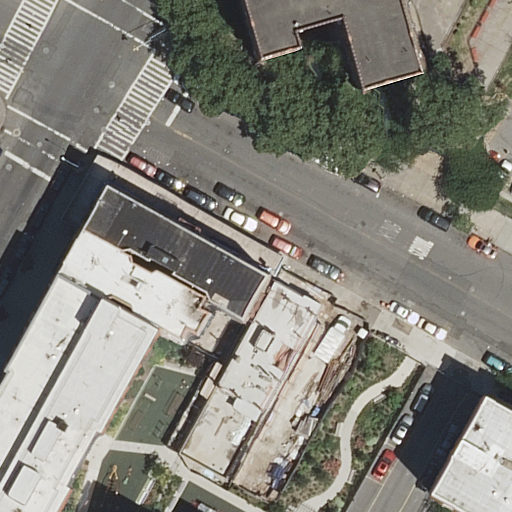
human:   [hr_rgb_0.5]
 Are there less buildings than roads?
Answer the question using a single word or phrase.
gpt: no

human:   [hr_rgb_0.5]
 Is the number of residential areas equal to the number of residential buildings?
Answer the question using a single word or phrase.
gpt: no

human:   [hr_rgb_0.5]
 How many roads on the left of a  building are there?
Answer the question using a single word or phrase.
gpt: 1

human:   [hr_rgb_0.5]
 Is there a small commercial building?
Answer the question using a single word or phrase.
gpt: no

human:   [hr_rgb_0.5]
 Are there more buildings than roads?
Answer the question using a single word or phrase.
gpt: yes

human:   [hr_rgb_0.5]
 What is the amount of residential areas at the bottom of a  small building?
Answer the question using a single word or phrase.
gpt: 0

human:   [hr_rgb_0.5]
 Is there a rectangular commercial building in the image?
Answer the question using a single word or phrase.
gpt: no

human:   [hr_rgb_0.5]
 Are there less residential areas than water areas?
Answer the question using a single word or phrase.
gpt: no

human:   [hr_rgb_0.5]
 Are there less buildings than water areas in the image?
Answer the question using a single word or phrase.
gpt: no

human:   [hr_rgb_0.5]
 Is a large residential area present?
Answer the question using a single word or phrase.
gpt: yes

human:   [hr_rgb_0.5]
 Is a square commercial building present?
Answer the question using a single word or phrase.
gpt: no

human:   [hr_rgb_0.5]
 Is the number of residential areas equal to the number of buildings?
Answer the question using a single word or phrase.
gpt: no

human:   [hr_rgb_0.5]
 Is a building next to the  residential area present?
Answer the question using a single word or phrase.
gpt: yes

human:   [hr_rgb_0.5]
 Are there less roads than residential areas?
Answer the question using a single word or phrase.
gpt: no

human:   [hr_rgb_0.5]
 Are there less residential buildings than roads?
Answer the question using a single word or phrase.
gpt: no

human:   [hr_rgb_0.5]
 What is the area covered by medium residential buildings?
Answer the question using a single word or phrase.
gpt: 610m2

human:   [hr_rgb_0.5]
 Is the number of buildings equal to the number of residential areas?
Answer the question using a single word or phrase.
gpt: no

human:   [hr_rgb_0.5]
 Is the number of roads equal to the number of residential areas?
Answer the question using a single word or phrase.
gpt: no

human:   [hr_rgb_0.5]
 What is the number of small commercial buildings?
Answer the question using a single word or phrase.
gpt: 0

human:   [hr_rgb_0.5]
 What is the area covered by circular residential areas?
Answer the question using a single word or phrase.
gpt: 0m2

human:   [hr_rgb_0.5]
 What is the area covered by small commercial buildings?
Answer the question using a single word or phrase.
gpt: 0m2

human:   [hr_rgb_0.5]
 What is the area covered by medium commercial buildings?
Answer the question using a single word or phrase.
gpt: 0m2

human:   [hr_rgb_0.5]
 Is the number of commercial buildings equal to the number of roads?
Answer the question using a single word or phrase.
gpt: no

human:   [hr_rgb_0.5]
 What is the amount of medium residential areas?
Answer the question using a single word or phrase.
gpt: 0

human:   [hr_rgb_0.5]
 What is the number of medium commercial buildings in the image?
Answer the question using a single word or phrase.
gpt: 0

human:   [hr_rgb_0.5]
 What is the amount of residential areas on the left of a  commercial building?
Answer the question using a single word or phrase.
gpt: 0

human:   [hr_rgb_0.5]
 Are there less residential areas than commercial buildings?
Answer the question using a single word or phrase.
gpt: no

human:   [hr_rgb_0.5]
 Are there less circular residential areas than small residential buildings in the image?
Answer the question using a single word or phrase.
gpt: yes

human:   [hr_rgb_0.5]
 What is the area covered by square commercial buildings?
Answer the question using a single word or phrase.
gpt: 0m2

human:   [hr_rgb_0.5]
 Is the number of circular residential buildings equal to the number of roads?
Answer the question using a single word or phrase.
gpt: no

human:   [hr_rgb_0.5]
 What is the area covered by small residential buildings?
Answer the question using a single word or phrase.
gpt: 125m2

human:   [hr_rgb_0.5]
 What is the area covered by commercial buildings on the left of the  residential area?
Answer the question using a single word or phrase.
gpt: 0m2

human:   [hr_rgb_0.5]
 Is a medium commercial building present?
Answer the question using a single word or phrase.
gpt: no

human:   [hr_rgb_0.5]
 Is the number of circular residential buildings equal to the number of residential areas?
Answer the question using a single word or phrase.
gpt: no

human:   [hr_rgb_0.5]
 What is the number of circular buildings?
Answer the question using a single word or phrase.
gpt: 0

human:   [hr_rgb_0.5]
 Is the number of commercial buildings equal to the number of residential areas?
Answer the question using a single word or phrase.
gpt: no